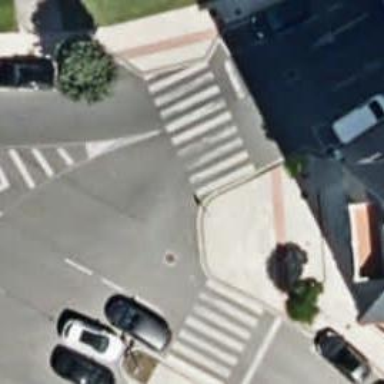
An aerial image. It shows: Uncontrolled road crossing.